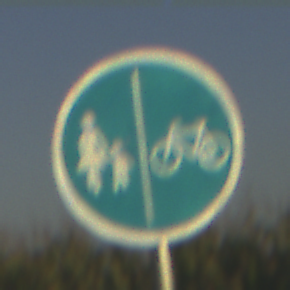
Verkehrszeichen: GetrennterRadUndGehwegRadwegRechts
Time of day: SunriseSunset
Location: Outdoor (RoadRail)
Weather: Clear
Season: NotSpecified
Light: Natural